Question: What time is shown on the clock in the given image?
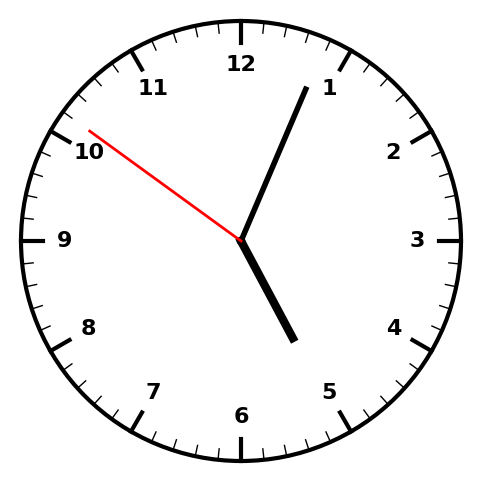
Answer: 05:03:51